Here is the envelope spectrum of one vibration snapshot from a rolling-element bearing, with each characteristic fault-frequency family marked on the frequency axis. What is the most likely bearing condition (normal, inner_race, outer_race, ball)?
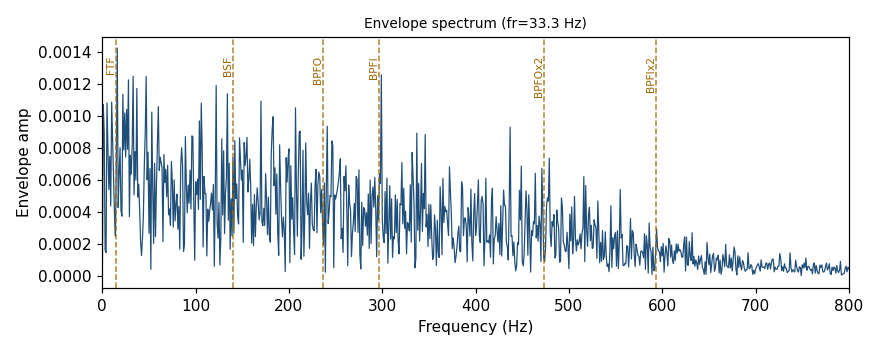
Answer: normal